Question: We haven't found so far about that very strange effect.
For some time (don't know since when exactly), the capital S letter renders in Windows browsers like it's been moved by one or two pixels to the right.

It can be seen here: <URL>
Here are some facts:
- - -
We believe that this is a bug in the Windows font rendering engine. Does anyone have any idea why this happens? Or what kind of workaround we could use?
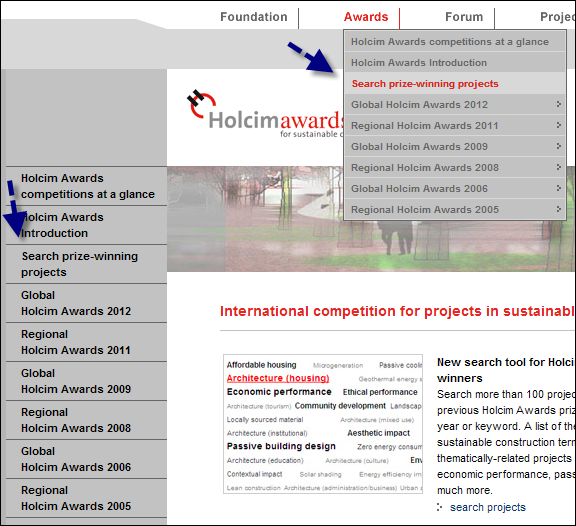
Answer: > On Mac, Linux, Android and Windows with ClearType switched off the effect doesn't
I'm not much of a ClearType wizard on Mac, Linux or Android but in Windows <URL>.
> If zoomed in (CTRL+ on Firefox), the effect gets smaller and then disappears
To me this indicates that the text path is being rendered correctly but at 100% with so few pixels to work with the "mapping" is wrong. Do you have a problem with this at 72pt?
> We believe that this is a bug in the Windows font rendering engine
Do you have a reference rendering to compare this bug to? For all intents are purposes it could be by design, or your ClearType could be misconfigured.
:
I looked at this using the "Inspect Element" feature of Chrome. It seems you are trying to do too much with only 10 pixels of character real estate.
Observe the style and the rendering before:

Now take bold off:

Looks like it's not a bug, ClearType is doing the best it can with only 10 pixels.